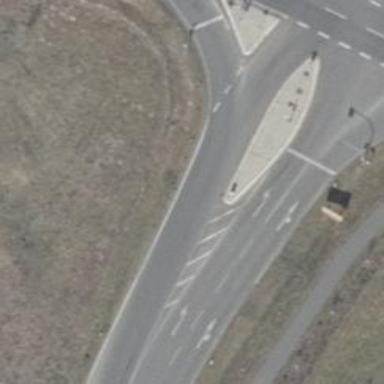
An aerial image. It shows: Tertiary road with asphalt surface.